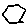
Label: hexagon